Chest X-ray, PA view. Patient: 44 years old, sex F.
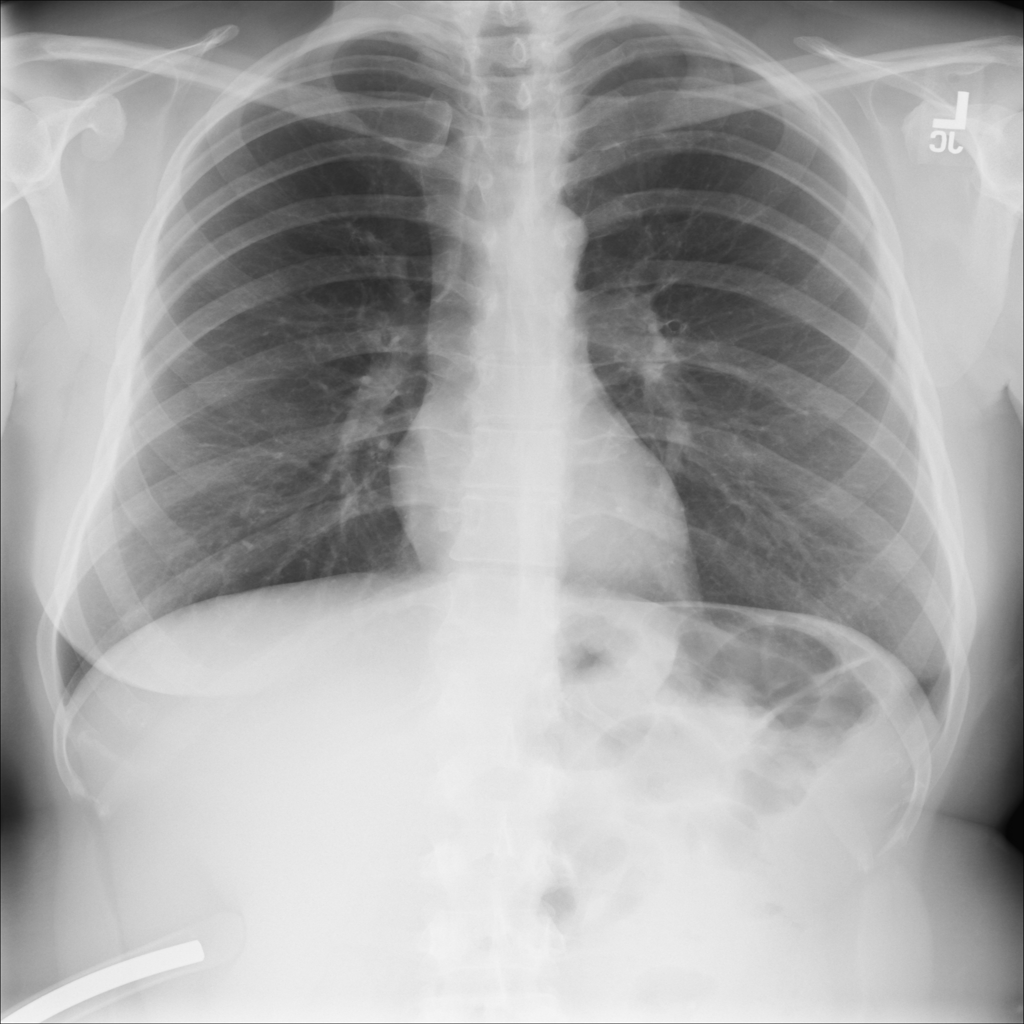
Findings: No Finding